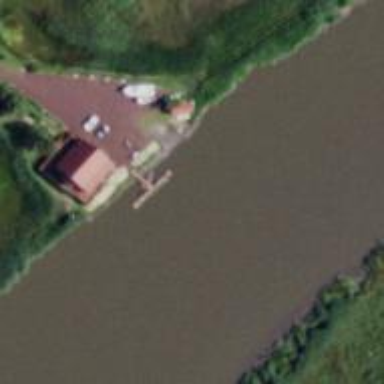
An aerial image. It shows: Slipway on leisure land.